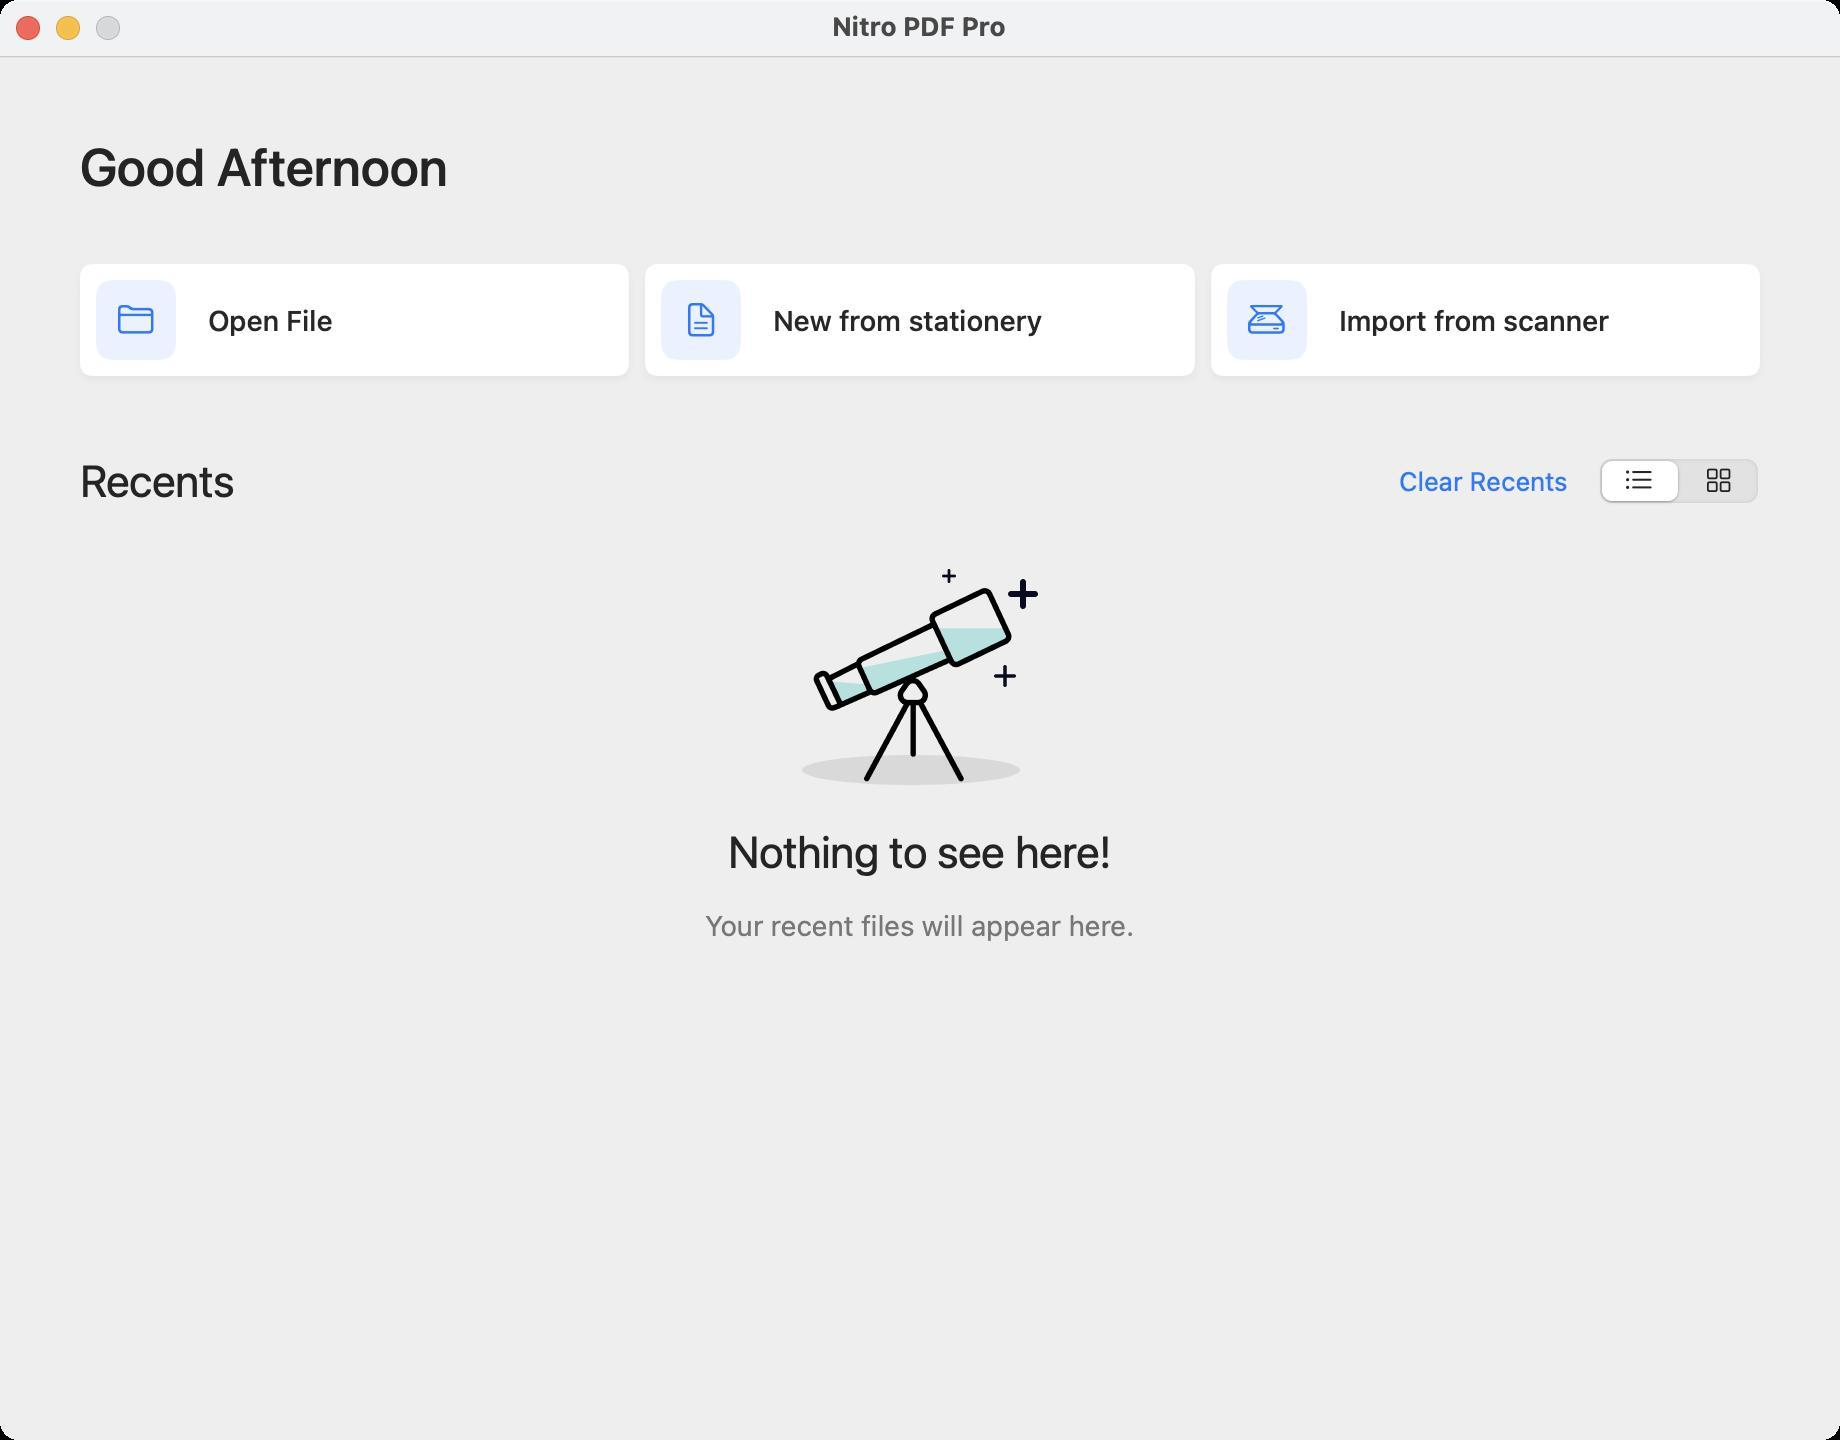
Accessibility tree:
{"name": "Nitro_PDF_Pro", "role": "AXWindow", "description": null, "role_description": "standard window", "value": null, "position": "296.00;79.00", "size": "920;720", "children": [{"name": null, "role": "AXGroup", "description": null, "role_description": "group", "value": null, "position": "0.00;28.00", "size": "920;692", "children": [{"name": null, "role": "AXScrollArea", "description": null, "role_description": "scroll area", "value": null, "position": "0.00;28.00", "size": "920;692", "children": [{"name": null, "role": "AXStaticText", "description": null, "role_description": "text", "value": "Good Afternoon", "position": "40.00;68.00", "size": "184;31", "children": []}, {"name": null, "role": "AXButton", "description": "Open File", "role_description": "button", "value": null, "position": "40.00;132.00", "size": "274;56", "children": []}, {"name": null, "role": "AXButton", "description": "New from stationery", "role_description": "button", "value": null, "position": "322.50;132.00", "size": "275;56", "children": []}, {"name": null, "role": "AXButton", "description": "Import from scanner", "role_description": "button", "value": null, "position": "605.50;132.00", "size": "274;56", "children": []}, {"name": null, "role": "AXStaticText", "description": null, "role_description": "text", "value": "Recents", "position": "40.00;227.59", "size": "78;26", "children": []}, {"name": null, "role": "AXLink", "description": "Clear Recents", "role_description": "link", "value": null, "position": "699.50;232.50", "size": "84;16", "children": []}, {"name": null, "role": "AXRadioGroup", "description": null, "role_description": "radio group", "value": "{\n    \"name\": null,\n    \"role\": \"AXRadioButton\",\n    \"description\": \"List\",\n    \"role_description\": \"radio button\",\n    \"value\": 1,\n    \"position\": \"798.00;228.50\",\n    \"size\": \"42;24\",\n    \"children\": []\n}", "position": "800.00;229.50", "size": "80;22", "children": [{"name": null, "role": "AXRadioButton", "description": "List", "role_description": "radio button", "value": 1, "position": "798.00;228.50", "size": "42;24", "children": []}, {"name": null, "role": "AXRadioButton", "description": "Grid View", "role_description": "radio button", "value": 0, "position": "840.00;228.50", "size": "41;24", "children": []}]}, {"name": null, "role": "AXImage", "description": "HomeScreenEmptyList", "role_description": "image", "value": null, "position": "396.00;277.50", "size": "128;128", "children": []}, {"name": null, "role": "AXStaticText", "description": null, "role_description": "text", "value": "Nothing to see here!", "position": "364.00;413.23", "size": "192;26", "children": []}, {"name": null, "role": "AXStaticText", "description": null, "role_description": "text", "value": "Your recent files will appear here.", "position": "352.50;454.19", "size": "215;17", "children": []}, {"name": null, "role": "AXUnknown", "description": null, "role_description": null, "value": null, "position": "460.00;471.19", "size": "0;0", "children": []}]}]}, {"name": null, "role": "AXButton", "description": null, "role_description": "close button", "value": null, "position": "7.00;6.00", "size": "14;16", "children": []}, {"name": null, "role": "AXButton", "description": null, "role_description": "zoom button", "value": null, "position": "47.00;6.00", "size": "14;16", "children": [{"name": null, "role": "AXGroup", "description": null, "role_description": "group", "value": null, "position": "47.00;6.00", "size": "14;16", "children": []}]}, {"name": null, "role": "AXButton", "description": null, "role_description": "minimize button", "value": null, "position": "27.00;6.00", "size": "14;16", "children": []}, {"name": null, "role": "AXStaticText", "description": null, "role_description": "text", "value": "Nitro PDF Pro", "position": "414.00;5.00", "size": "91;16", "children": []}]}